Field crop: maize
Growth stage: 1
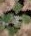
Species: chenopodium